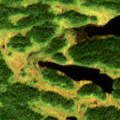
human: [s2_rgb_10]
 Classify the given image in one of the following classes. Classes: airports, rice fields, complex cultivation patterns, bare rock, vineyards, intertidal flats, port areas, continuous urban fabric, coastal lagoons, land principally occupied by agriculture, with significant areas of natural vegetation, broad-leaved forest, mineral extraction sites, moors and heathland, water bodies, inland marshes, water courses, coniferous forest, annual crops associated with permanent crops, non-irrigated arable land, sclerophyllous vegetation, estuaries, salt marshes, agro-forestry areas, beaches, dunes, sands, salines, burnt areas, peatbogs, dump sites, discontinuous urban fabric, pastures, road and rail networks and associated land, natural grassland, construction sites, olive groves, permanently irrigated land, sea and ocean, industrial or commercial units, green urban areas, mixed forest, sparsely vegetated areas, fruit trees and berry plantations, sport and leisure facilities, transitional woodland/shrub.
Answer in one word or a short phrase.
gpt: coniferous forest, peatbogs